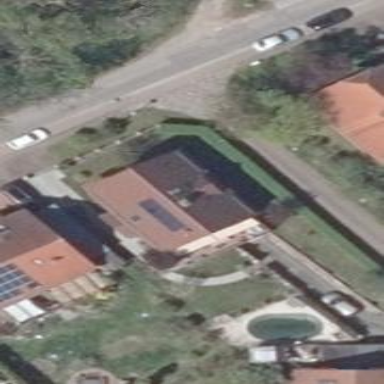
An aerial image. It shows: Detached building.